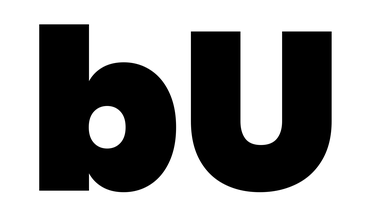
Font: Poppins-Black